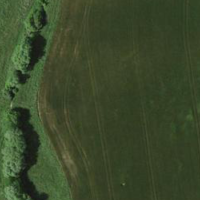
EUNIS habitat code: 52
Species observed at this site:
Eupeodes corollae